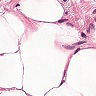
Metastatic tissue present: no